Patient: sex M, age 38
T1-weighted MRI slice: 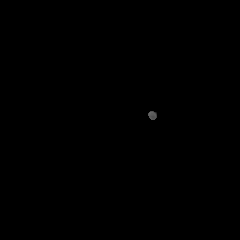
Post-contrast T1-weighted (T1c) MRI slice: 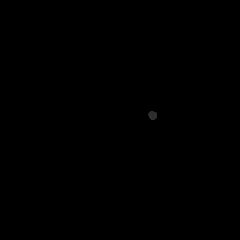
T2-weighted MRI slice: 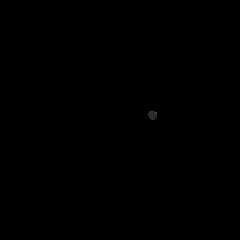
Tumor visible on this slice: no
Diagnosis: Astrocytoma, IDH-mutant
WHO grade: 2